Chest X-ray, PA view. Patient: 21 years old, sex M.
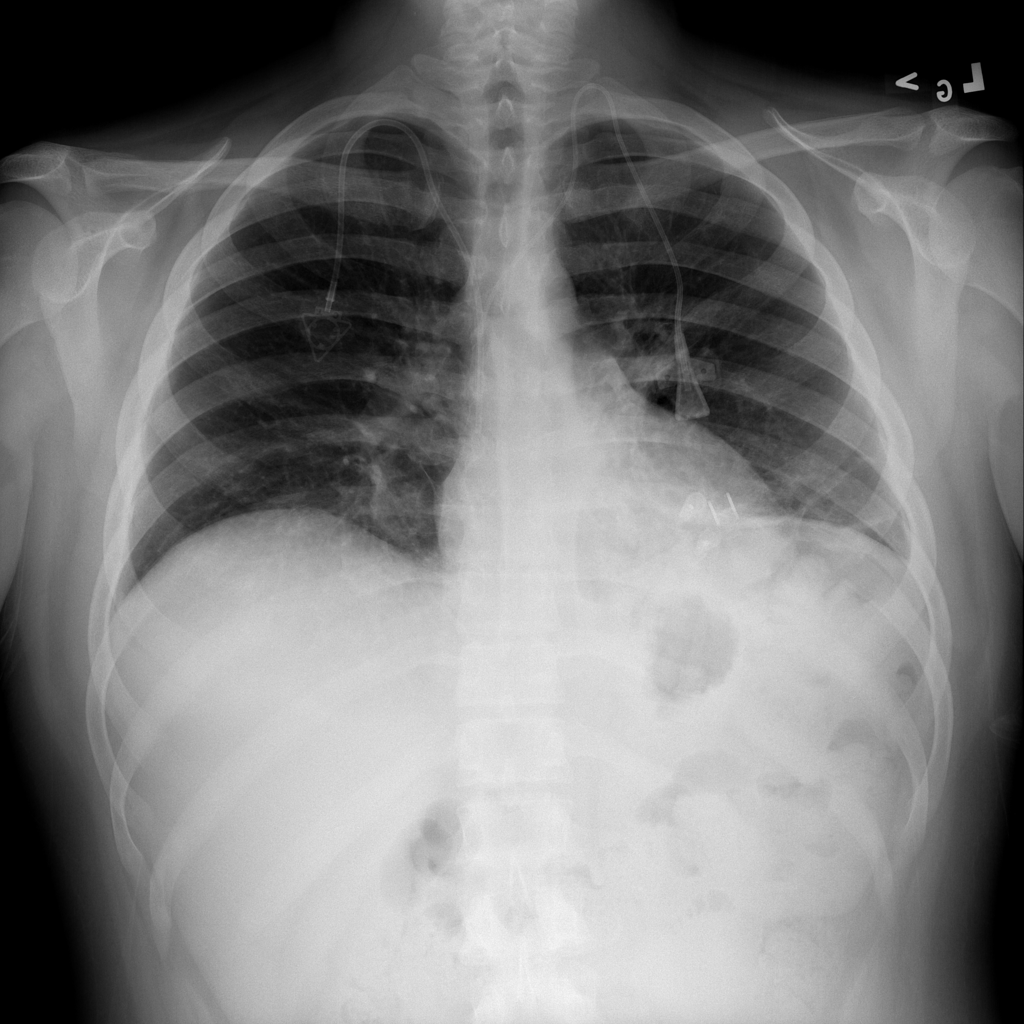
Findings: No Finding